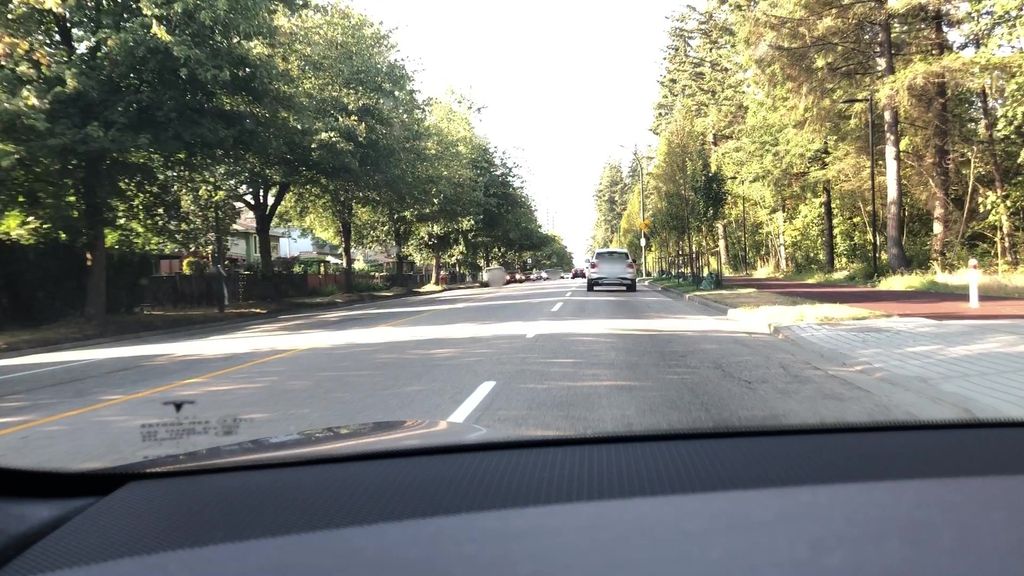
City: vancouver